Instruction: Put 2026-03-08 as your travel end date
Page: home
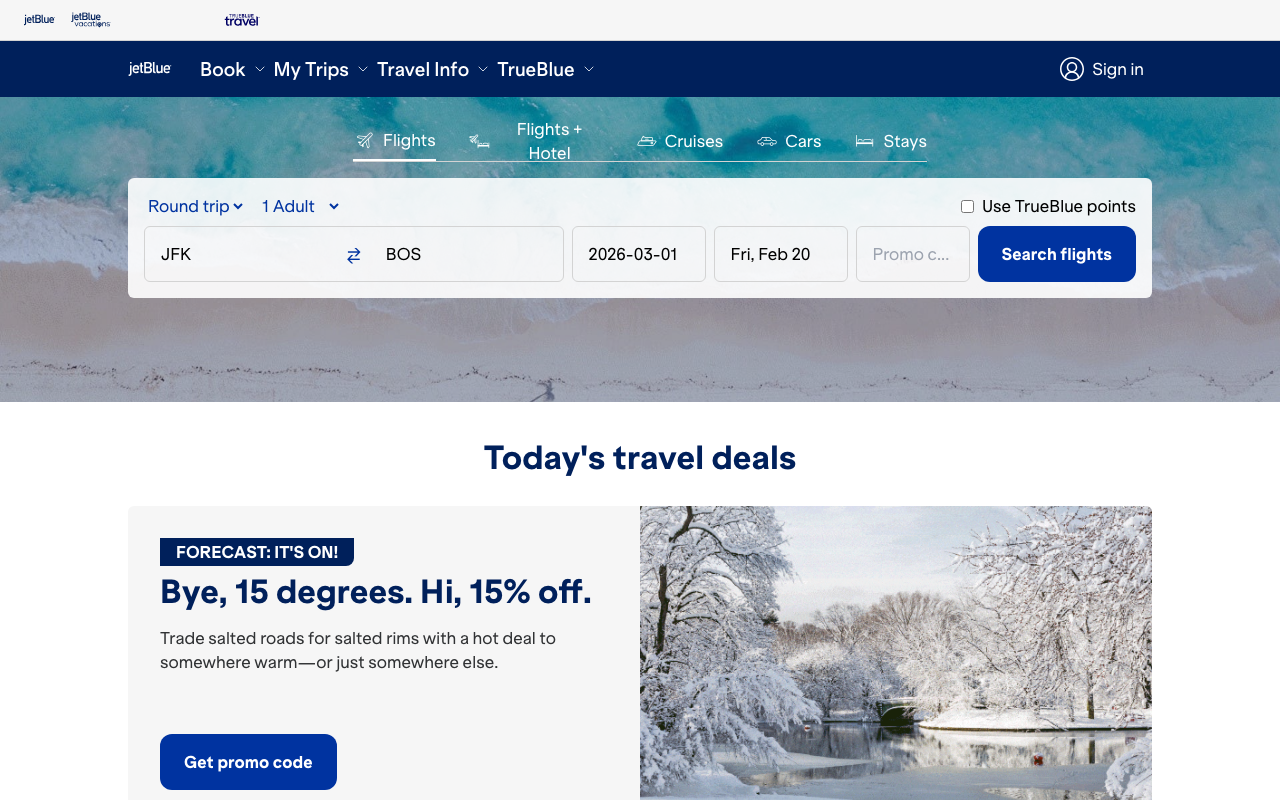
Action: type